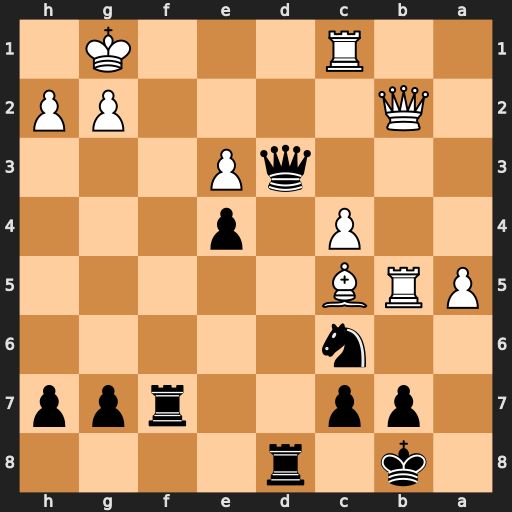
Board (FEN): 1k1r4/1pp2rpp/2n5/PRB5/2P1p3/3qP3/1Q4PP/2R3K1
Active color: b
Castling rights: -
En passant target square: -
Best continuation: Qd1+ Rxd1 Rxd1#